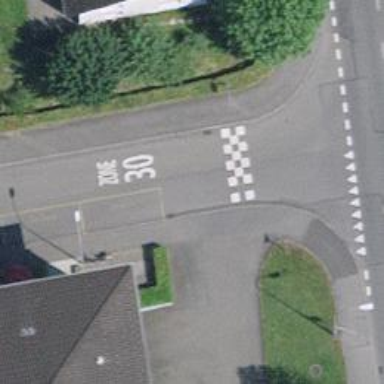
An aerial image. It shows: Kerb serving as barrier.